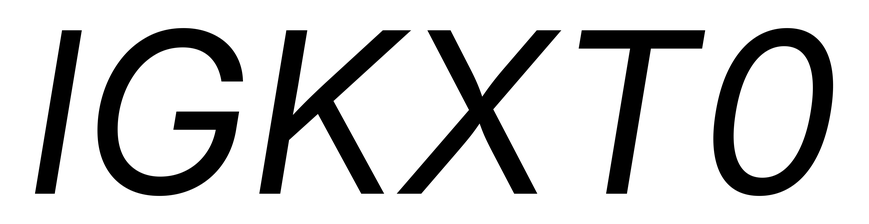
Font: Inter-Italic_Italic